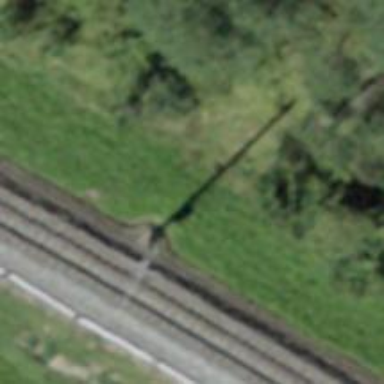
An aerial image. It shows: Power pole.